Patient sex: M
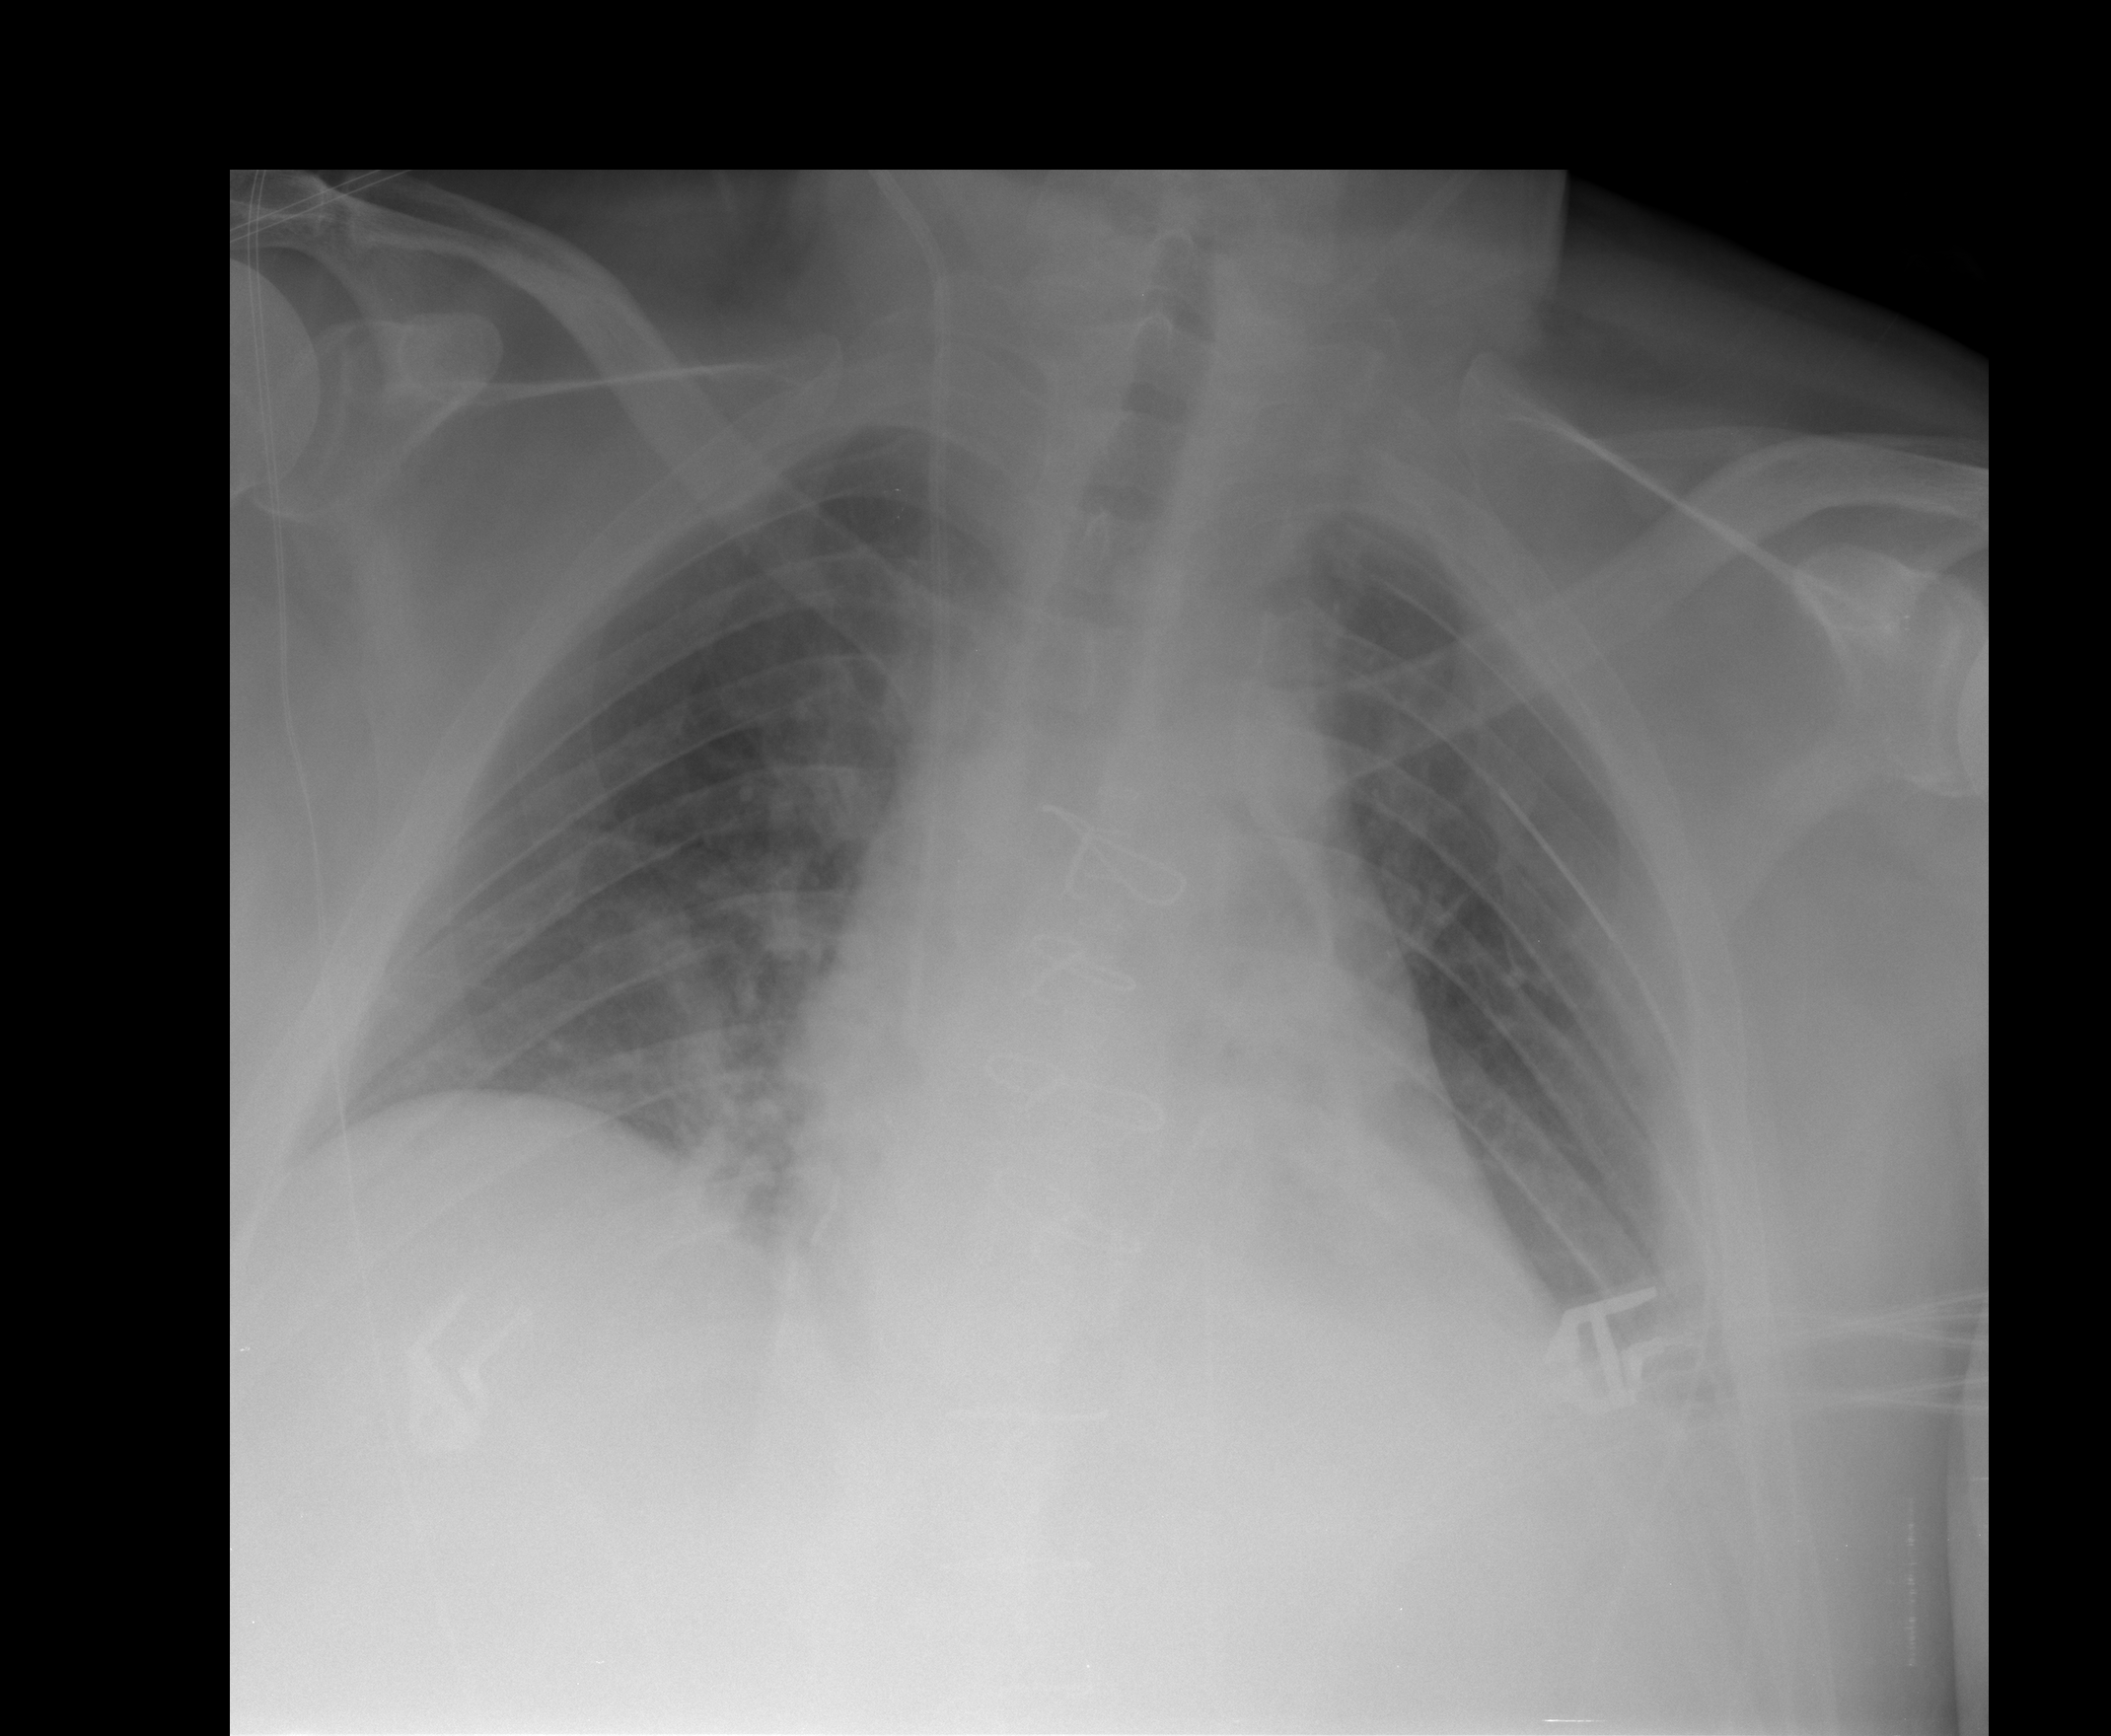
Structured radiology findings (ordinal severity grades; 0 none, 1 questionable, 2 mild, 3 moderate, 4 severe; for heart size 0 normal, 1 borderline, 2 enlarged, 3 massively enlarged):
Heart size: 1
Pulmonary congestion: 1
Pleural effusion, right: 0
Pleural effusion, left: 2
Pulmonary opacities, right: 0
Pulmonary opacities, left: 0
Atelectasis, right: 2
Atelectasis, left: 2